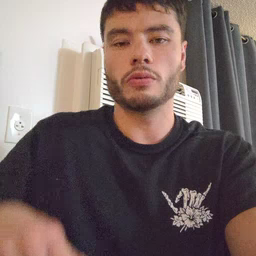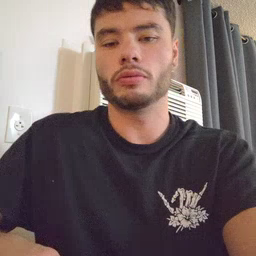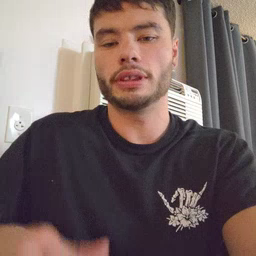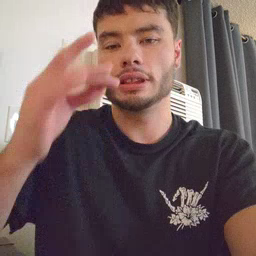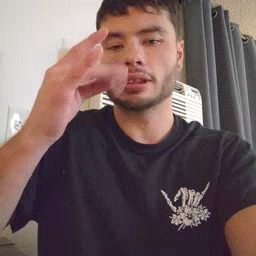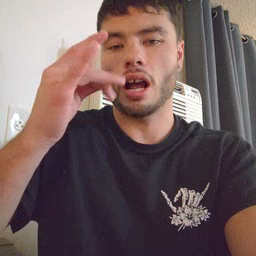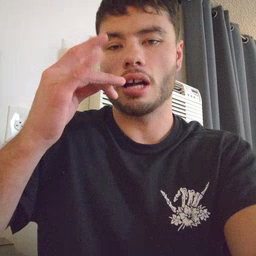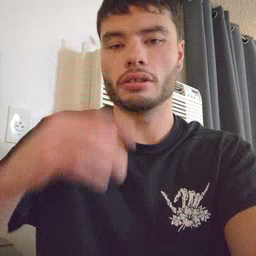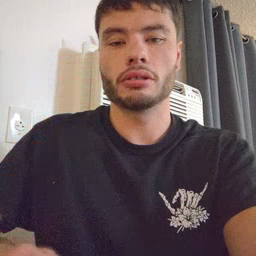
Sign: snack